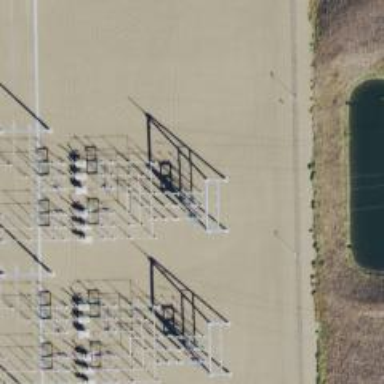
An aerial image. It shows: Switch for power supply.